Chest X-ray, PA view. Patient: 54 years old, sex F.
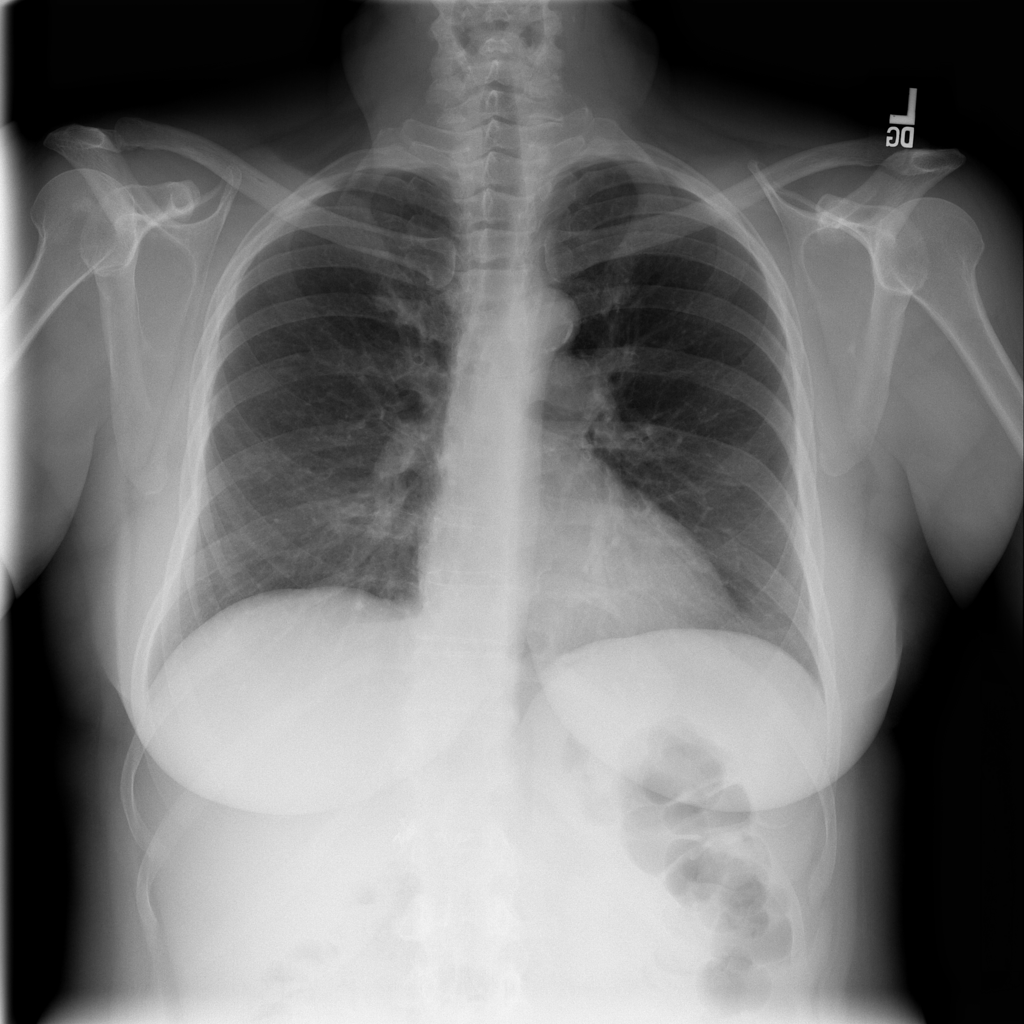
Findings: No Finding